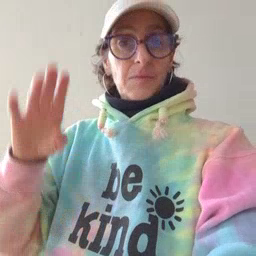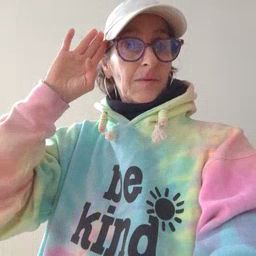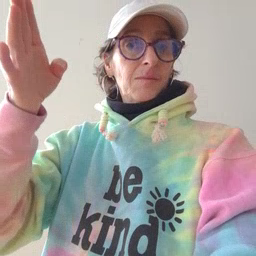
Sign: hello